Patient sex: M
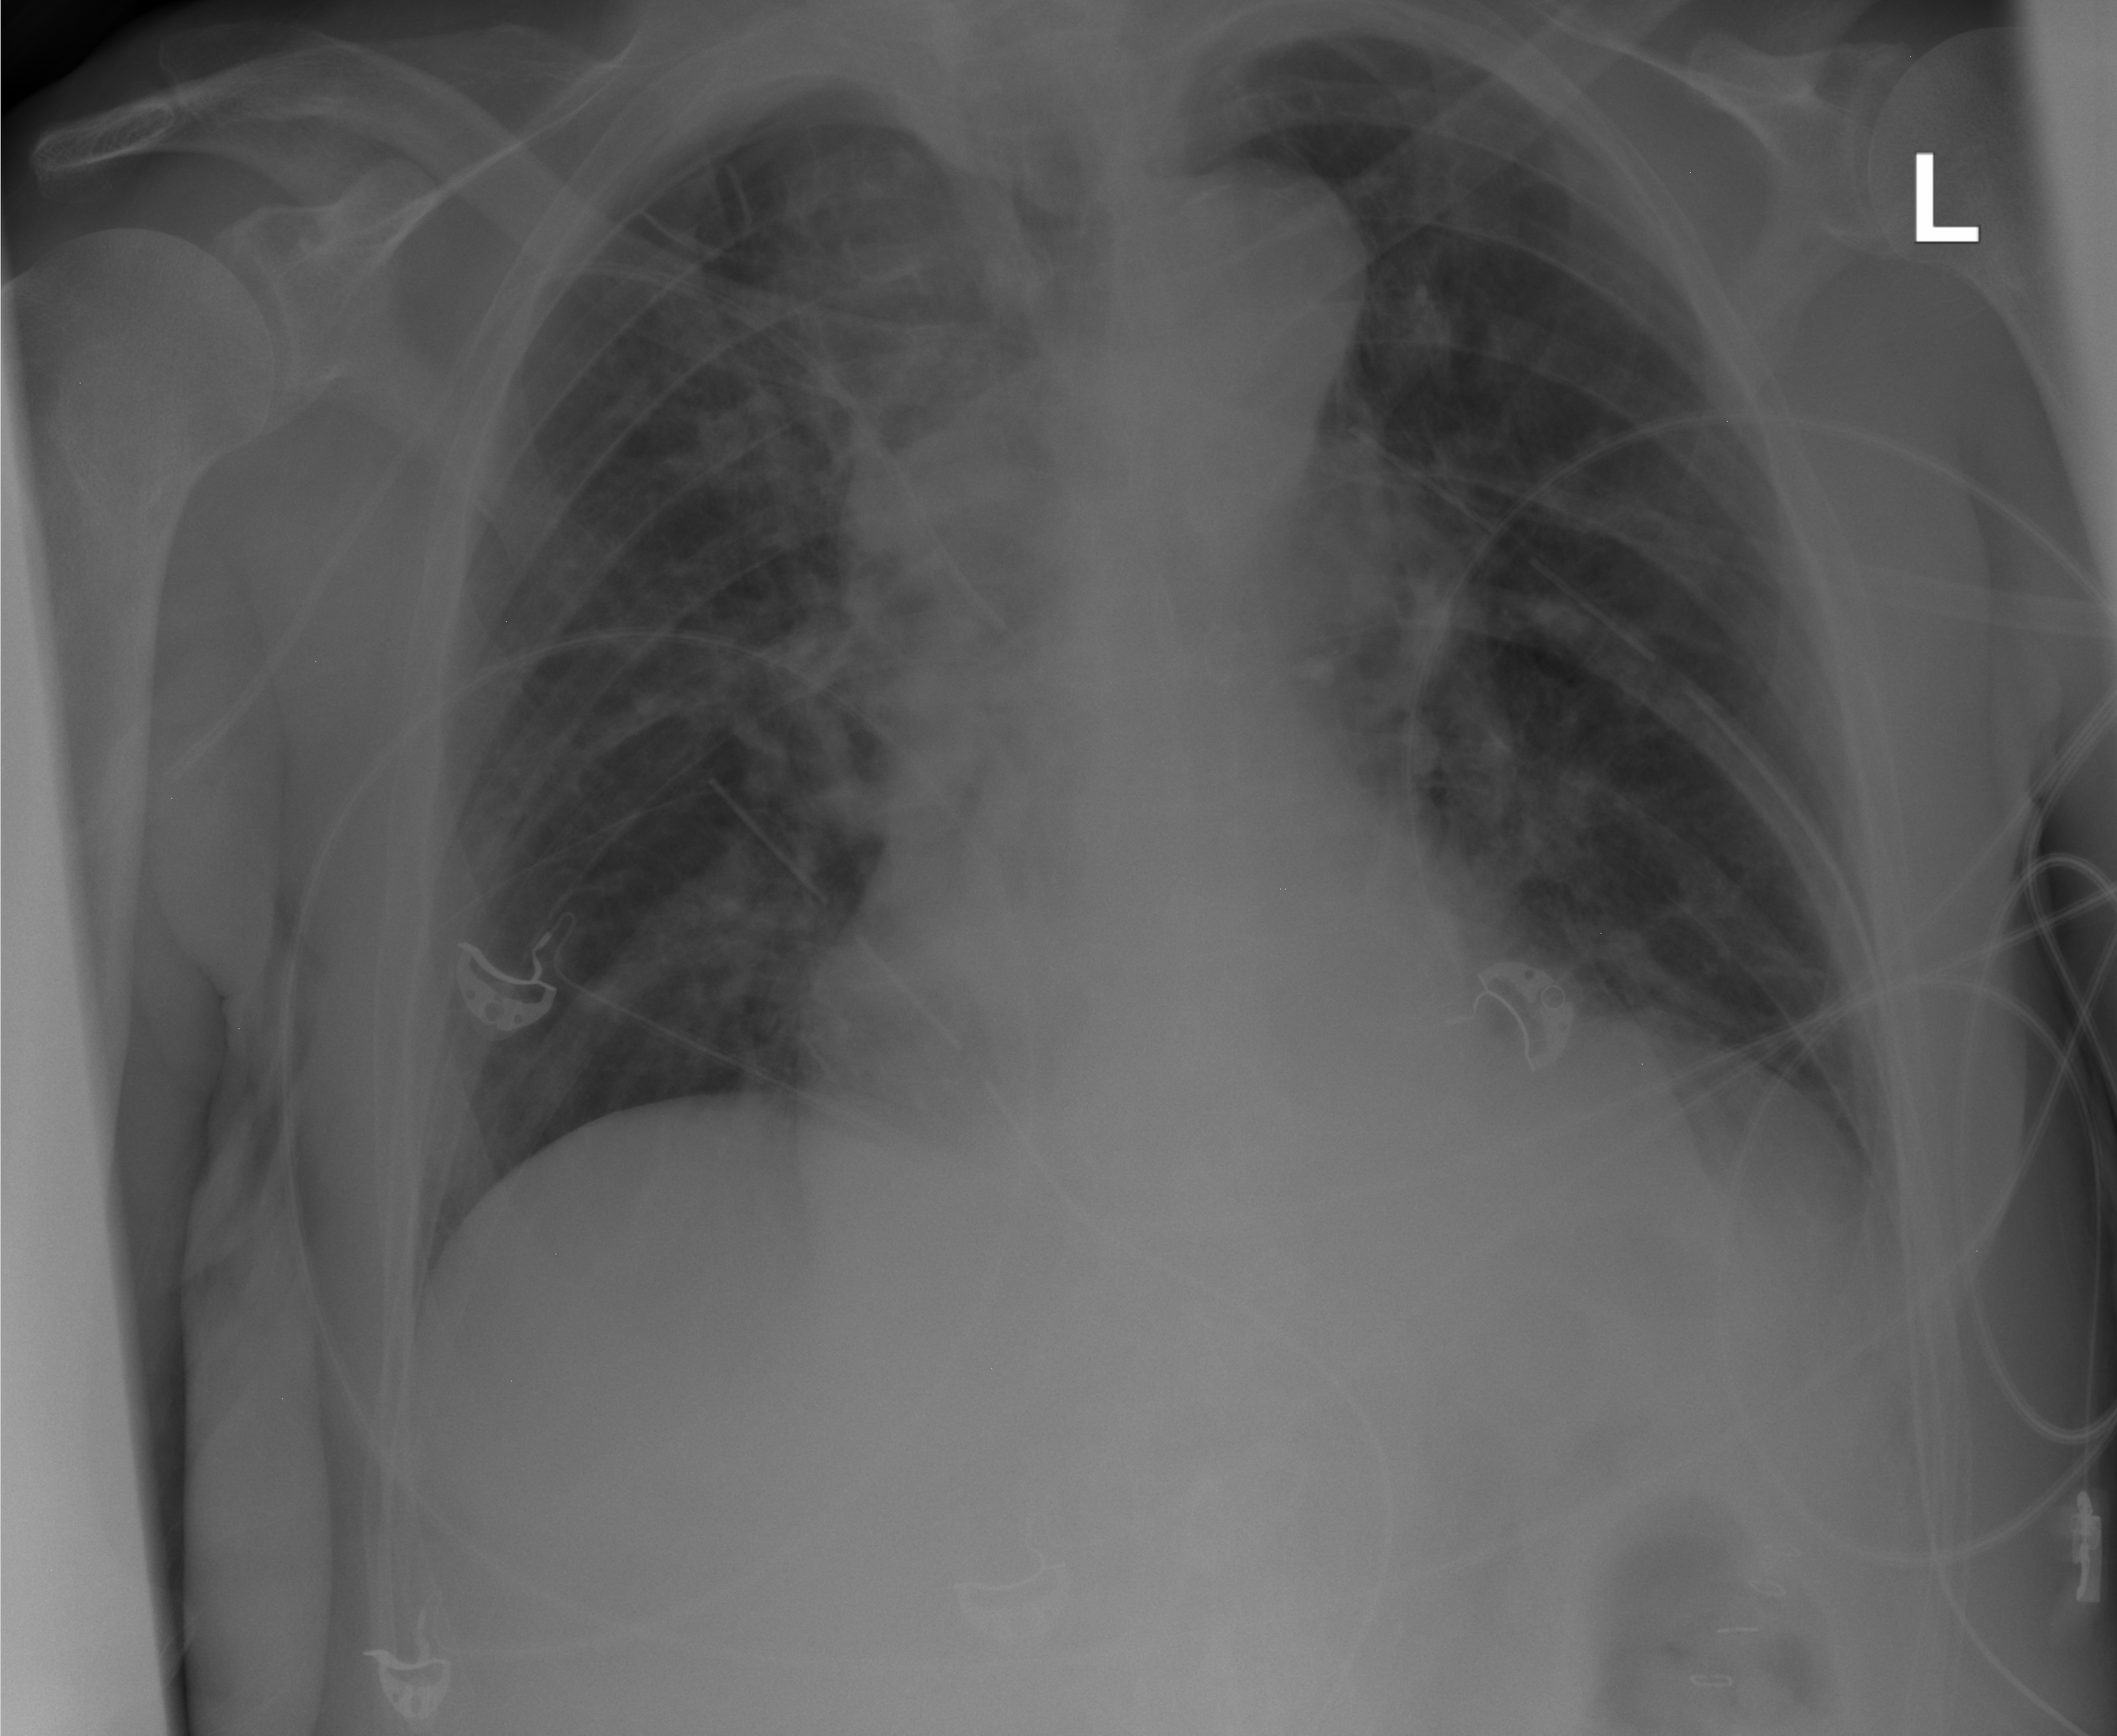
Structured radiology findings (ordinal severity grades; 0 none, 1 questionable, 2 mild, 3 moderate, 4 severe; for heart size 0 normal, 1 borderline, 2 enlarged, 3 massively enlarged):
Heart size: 2
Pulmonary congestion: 0
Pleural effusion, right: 0
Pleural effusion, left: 0
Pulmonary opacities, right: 2
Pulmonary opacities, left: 2
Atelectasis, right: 0
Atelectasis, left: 1